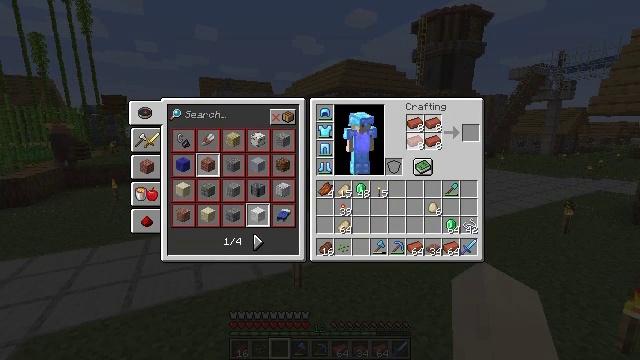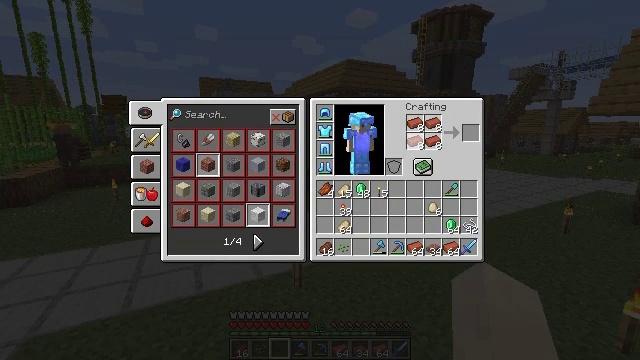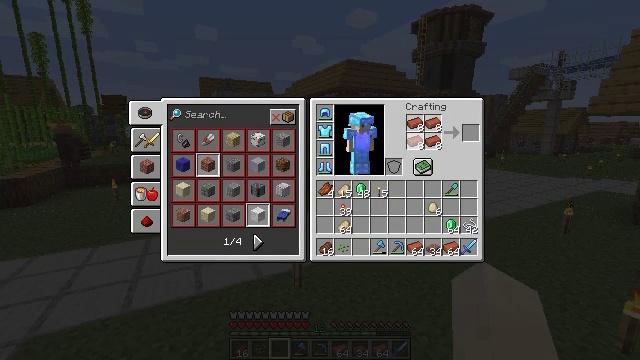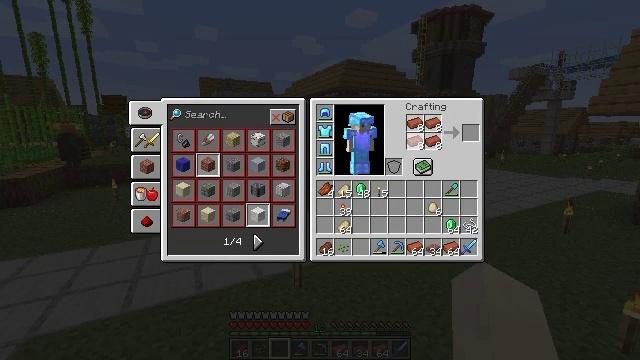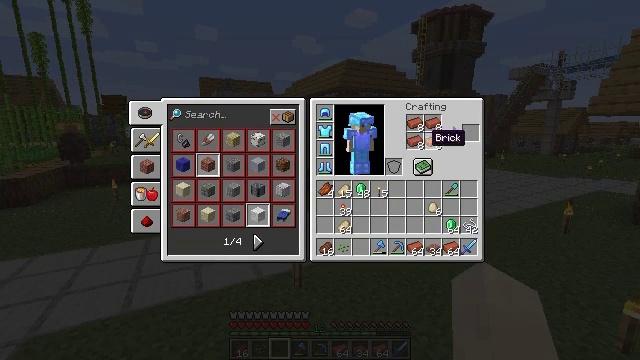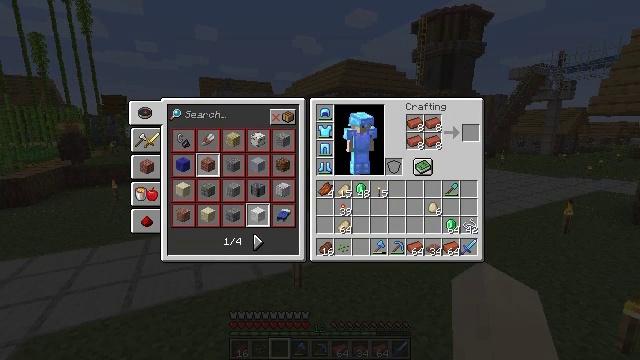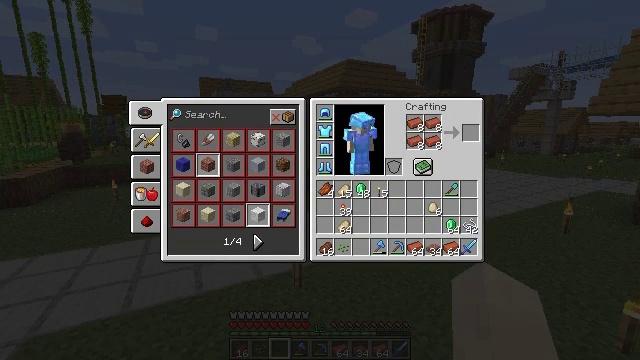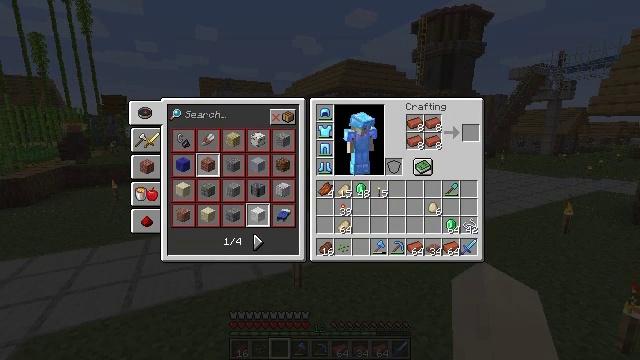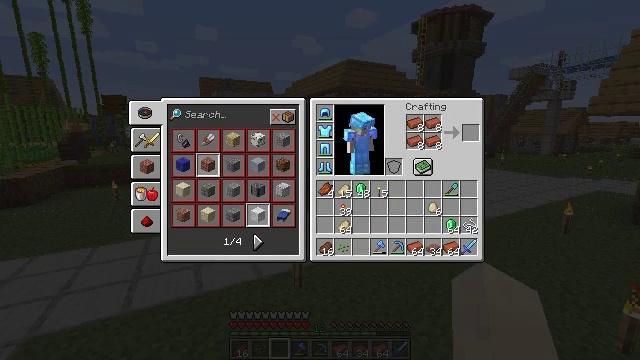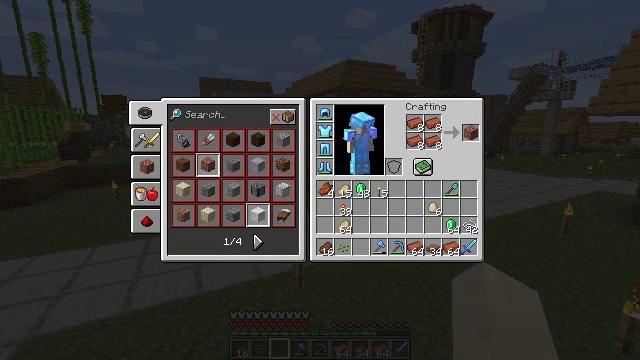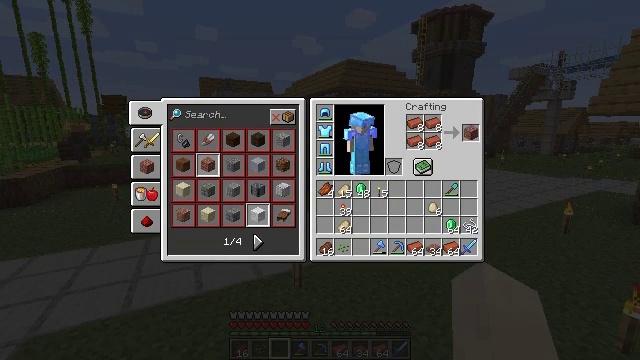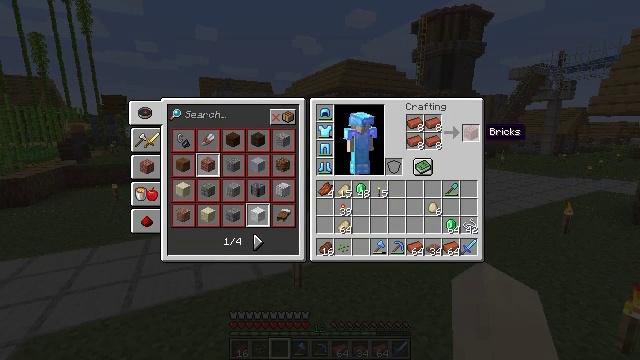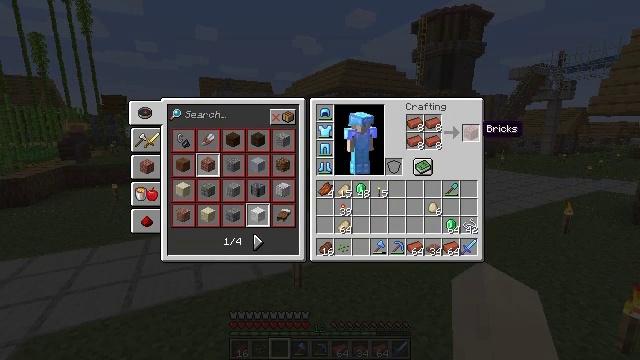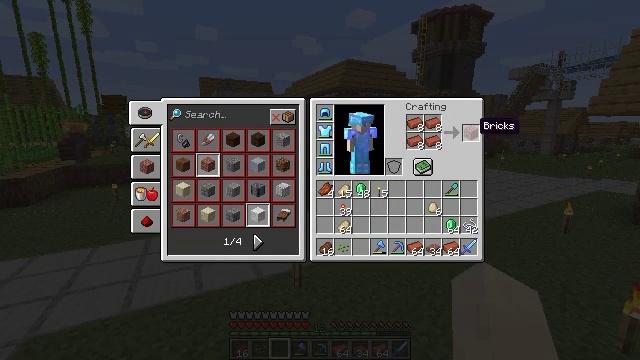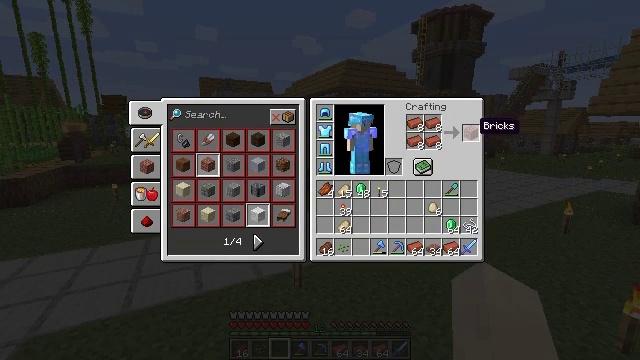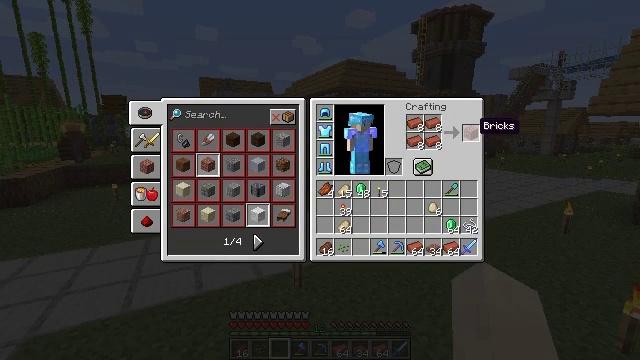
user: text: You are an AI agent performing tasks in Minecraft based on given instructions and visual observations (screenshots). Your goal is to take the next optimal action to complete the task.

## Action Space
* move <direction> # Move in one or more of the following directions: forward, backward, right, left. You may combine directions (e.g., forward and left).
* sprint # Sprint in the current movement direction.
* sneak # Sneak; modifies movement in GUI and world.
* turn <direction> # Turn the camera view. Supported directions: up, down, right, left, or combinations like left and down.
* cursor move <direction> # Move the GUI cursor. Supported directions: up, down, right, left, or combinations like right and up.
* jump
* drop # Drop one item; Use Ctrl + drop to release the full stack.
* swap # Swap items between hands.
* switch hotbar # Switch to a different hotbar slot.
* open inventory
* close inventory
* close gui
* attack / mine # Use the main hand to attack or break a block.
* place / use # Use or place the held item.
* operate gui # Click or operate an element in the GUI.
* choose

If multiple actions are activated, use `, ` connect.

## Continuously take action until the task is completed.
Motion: motion action
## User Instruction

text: Smelt clay in the furnace to obtain bricks.
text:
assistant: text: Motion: sneak, operate gui
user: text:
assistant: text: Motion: sneak, operate gui
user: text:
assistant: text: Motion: sneak, operate gui
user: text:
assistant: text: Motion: sneak
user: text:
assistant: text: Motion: sneak, cursor move right and down
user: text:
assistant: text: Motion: cursor move right
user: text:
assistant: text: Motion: cursor move right
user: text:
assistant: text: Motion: no_op
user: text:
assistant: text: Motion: cursor move up
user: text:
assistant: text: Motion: no_op
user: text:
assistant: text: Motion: sneak
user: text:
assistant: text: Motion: sneak
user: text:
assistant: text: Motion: sneak
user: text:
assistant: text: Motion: sneak
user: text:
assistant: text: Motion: sneak
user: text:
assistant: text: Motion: sneak
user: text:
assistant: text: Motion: sneak, operate gui
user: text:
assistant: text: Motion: sneak, operate gui
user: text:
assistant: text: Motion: sneak
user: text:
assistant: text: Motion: sneak
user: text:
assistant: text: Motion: sneak
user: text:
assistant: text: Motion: sneak, cursor move left and down
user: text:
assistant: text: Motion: sneak, cursor move left and down
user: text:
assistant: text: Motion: sneak, cursor move left and down
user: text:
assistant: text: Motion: sneak, cursor move down
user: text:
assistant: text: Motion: sneak
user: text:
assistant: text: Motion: no_op
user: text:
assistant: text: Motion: no_op
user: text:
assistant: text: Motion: no_op
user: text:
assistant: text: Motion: no_op